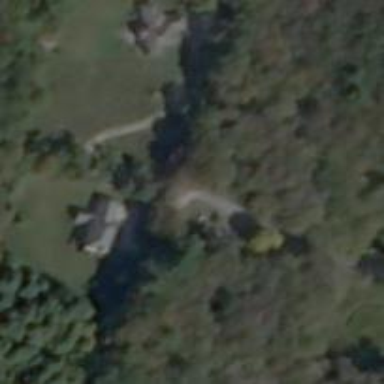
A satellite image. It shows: Driveway.